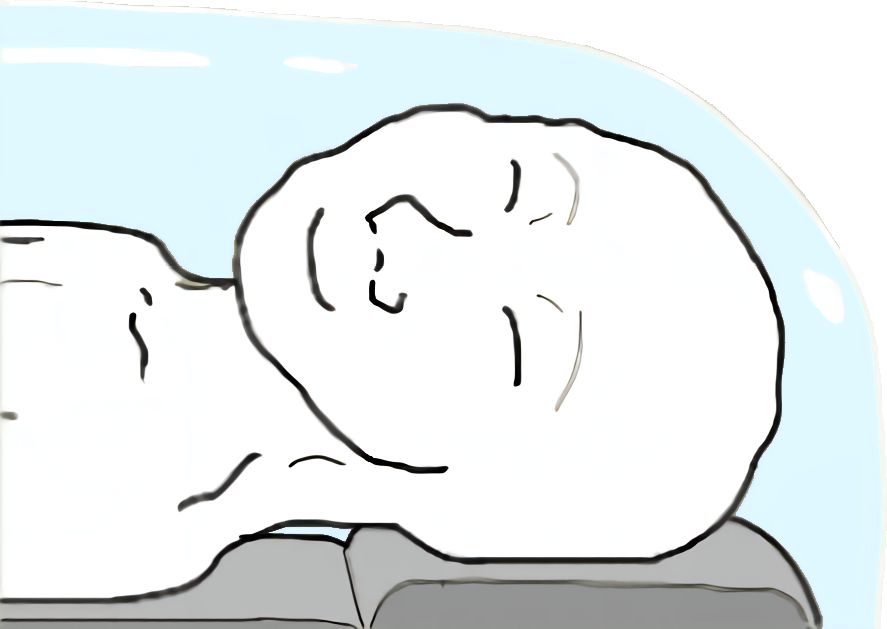
Label: 5_Bloomer